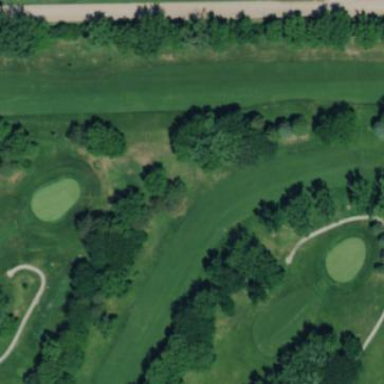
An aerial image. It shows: Golf fairway surrounded by grass.